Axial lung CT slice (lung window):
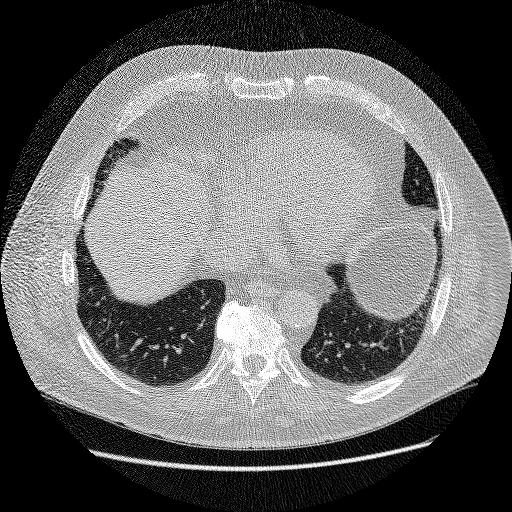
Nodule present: no